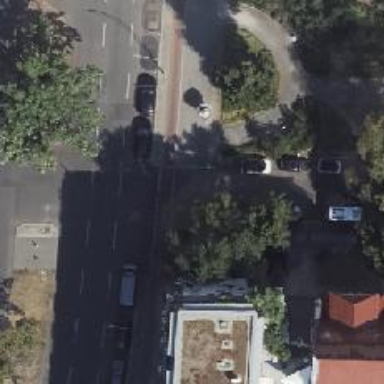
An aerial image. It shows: Unmarked crossing on asphalt footway.